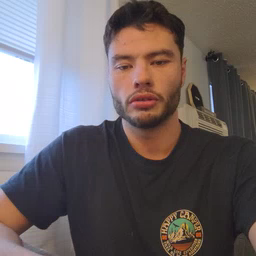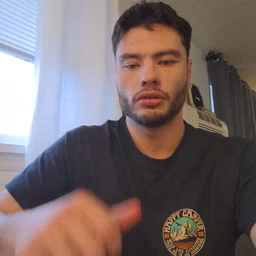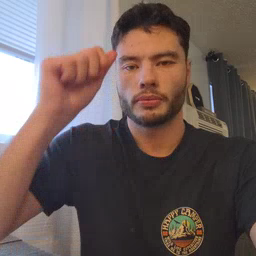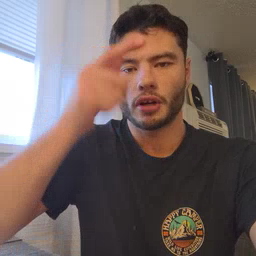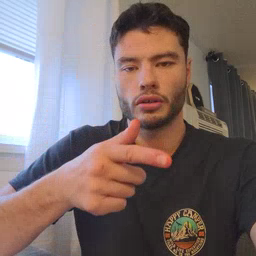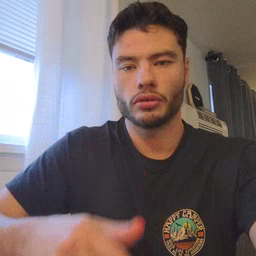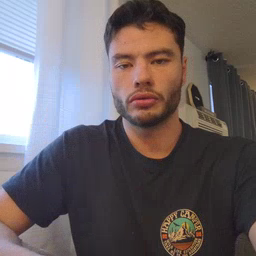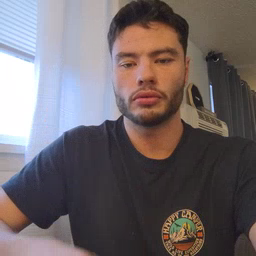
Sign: brother